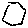
Label: hexagon